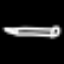
Label: pencil